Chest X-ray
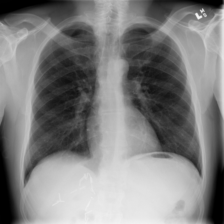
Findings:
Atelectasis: negative
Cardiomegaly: negative
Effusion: negative
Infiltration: negative
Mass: negative
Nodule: negative
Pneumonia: negative
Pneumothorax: negative
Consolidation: negative
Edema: negative
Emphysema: negative
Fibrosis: negative
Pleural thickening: negative
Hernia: negative